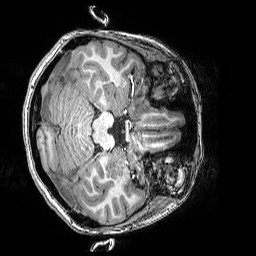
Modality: T1w
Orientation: axial
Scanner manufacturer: siemens
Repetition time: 2.5 s
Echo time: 0.00341 s